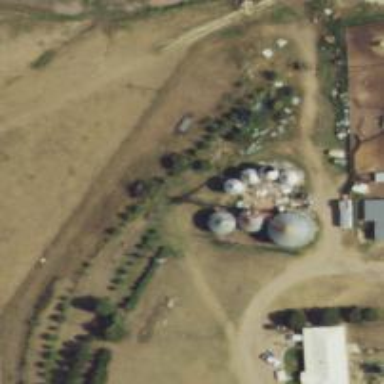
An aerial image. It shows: Silo.